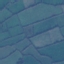
Label: Pasture